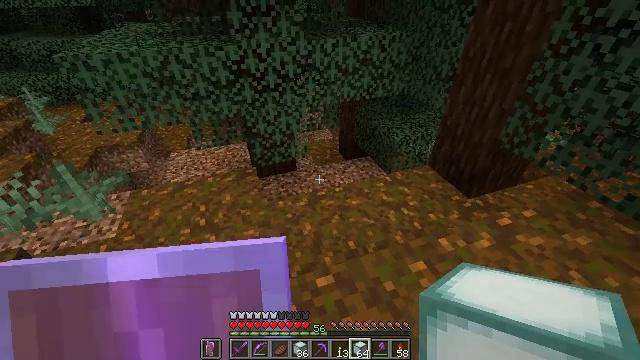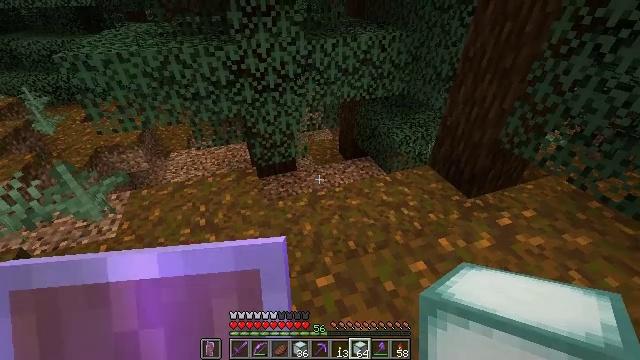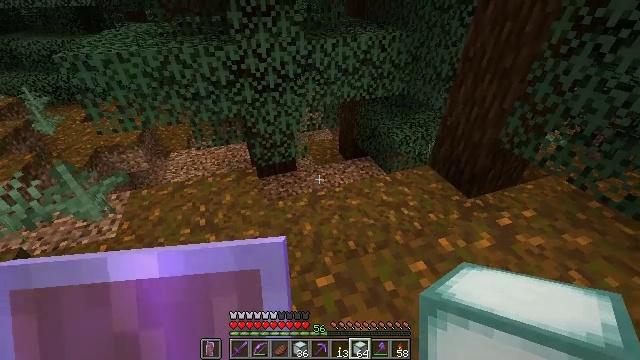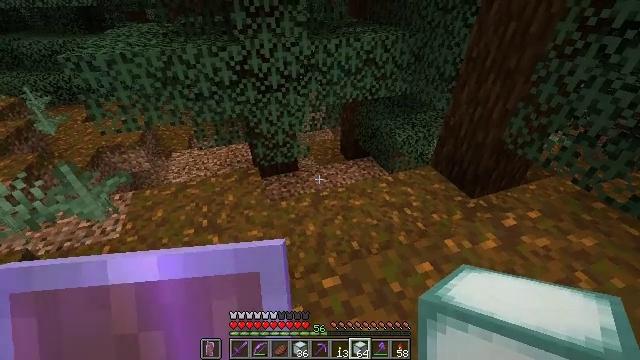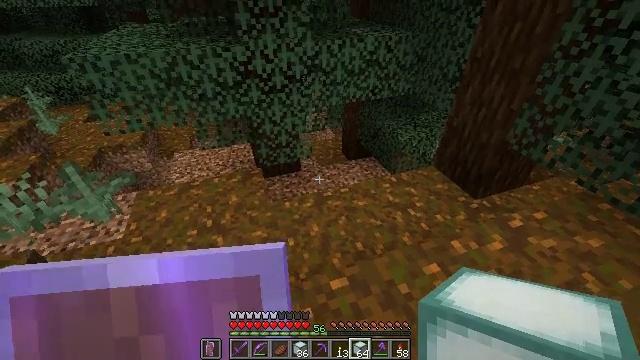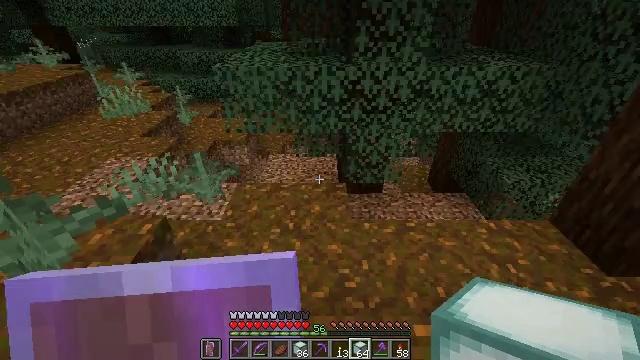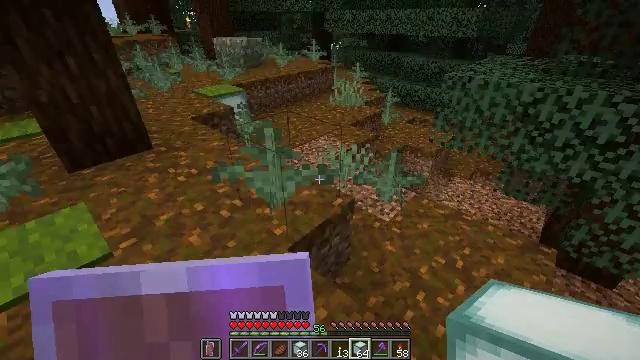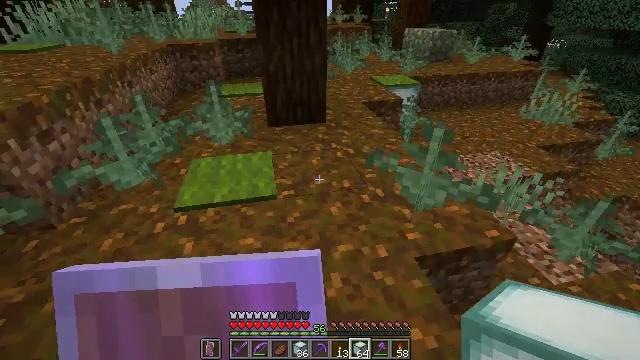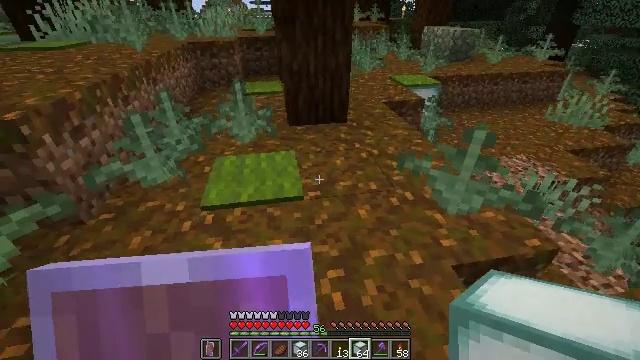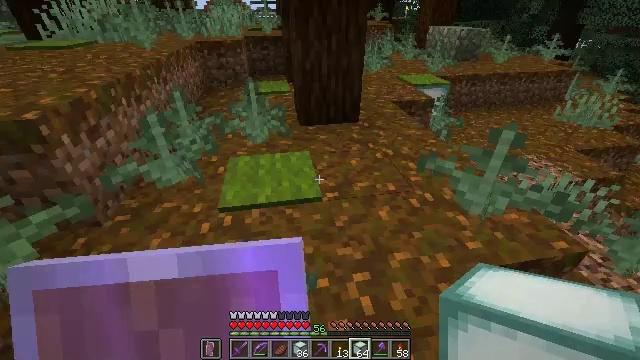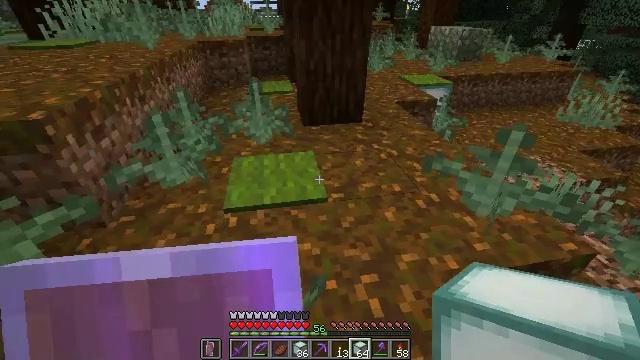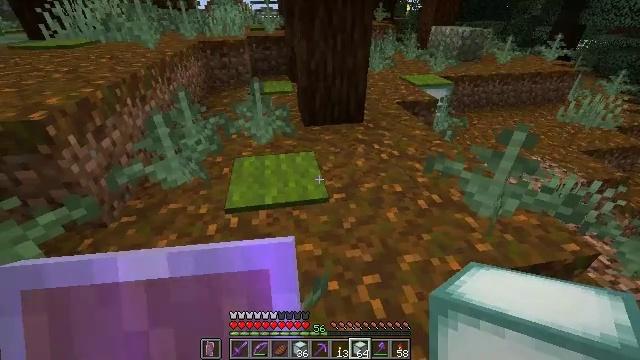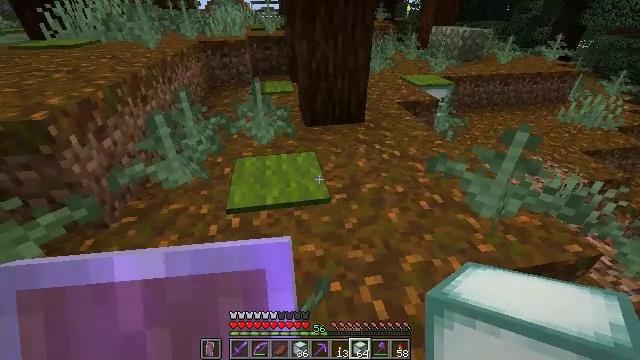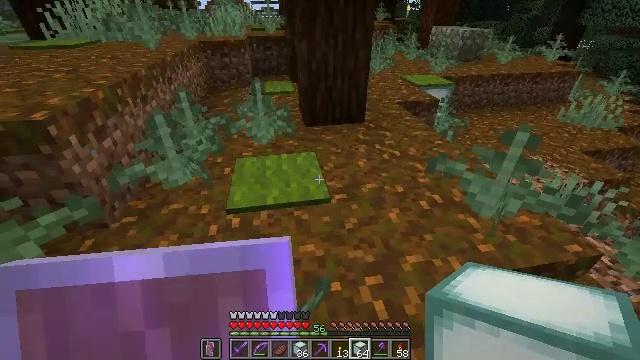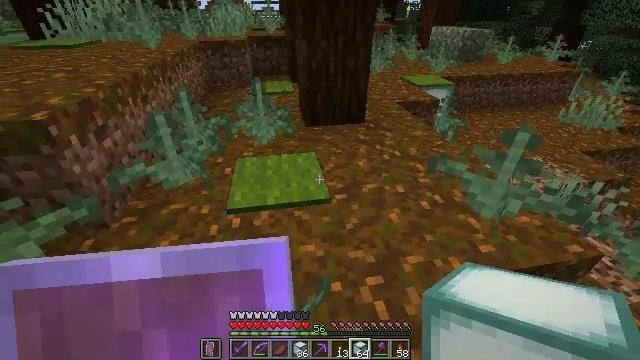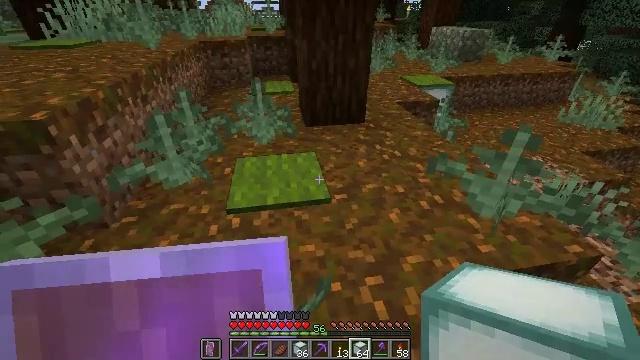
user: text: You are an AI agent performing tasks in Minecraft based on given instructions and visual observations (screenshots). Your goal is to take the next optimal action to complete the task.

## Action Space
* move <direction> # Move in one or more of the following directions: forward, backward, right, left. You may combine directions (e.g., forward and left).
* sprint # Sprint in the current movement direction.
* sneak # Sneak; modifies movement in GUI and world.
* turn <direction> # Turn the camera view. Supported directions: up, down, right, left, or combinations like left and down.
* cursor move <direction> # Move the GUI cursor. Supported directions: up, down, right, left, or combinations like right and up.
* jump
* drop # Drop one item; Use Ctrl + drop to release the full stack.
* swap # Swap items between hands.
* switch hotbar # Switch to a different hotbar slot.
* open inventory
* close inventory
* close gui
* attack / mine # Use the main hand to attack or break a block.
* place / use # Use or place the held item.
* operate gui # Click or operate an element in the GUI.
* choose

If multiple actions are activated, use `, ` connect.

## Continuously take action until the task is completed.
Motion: motion action
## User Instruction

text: Collect the green carpet by mining it.
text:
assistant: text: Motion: no_op
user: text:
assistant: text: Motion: no_op
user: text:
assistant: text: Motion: move left
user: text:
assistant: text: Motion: move left
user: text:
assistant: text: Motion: move left, turn left and up
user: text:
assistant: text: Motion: move left, turn left and up
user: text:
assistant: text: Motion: move left, turn left and down
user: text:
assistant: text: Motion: move left, turn left
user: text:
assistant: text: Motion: no_op
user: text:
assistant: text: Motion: no_op
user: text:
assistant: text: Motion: no_op
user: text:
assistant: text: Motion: no_op
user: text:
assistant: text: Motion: no_op
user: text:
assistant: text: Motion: no_op
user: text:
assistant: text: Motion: no_op
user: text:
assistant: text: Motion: move forward
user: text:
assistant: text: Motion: move forward, turn right
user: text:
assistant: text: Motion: move forward, turn right
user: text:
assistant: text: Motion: move forward, turn right and down
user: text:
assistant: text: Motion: move forward, turn right and down
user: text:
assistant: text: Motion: move forward, turn right and down
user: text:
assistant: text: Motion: move forward
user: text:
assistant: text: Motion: move forward
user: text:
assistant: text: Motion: move forward
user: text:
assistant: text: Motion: move forward
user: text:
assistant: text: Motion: move forward
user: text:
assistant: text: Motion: move forward
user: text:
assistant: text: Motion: move forward
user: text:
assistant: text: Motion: move forward and move left
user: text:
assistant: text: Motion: move forward and move left